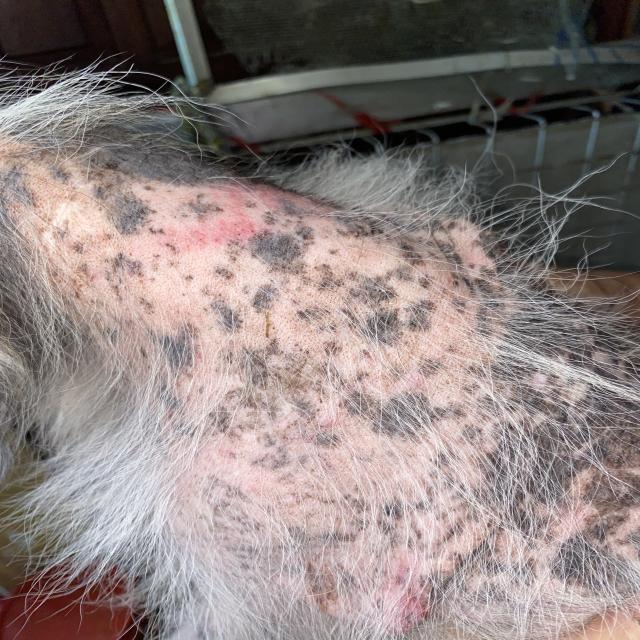
Canine demodicosis (Demodex mange) — caused by Demodex canis mites. Presents with alopecia, follicular papules, pustules, and comedones. Often localized on face and forelimbs.